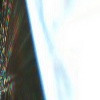
Label: sunburn